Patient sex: M
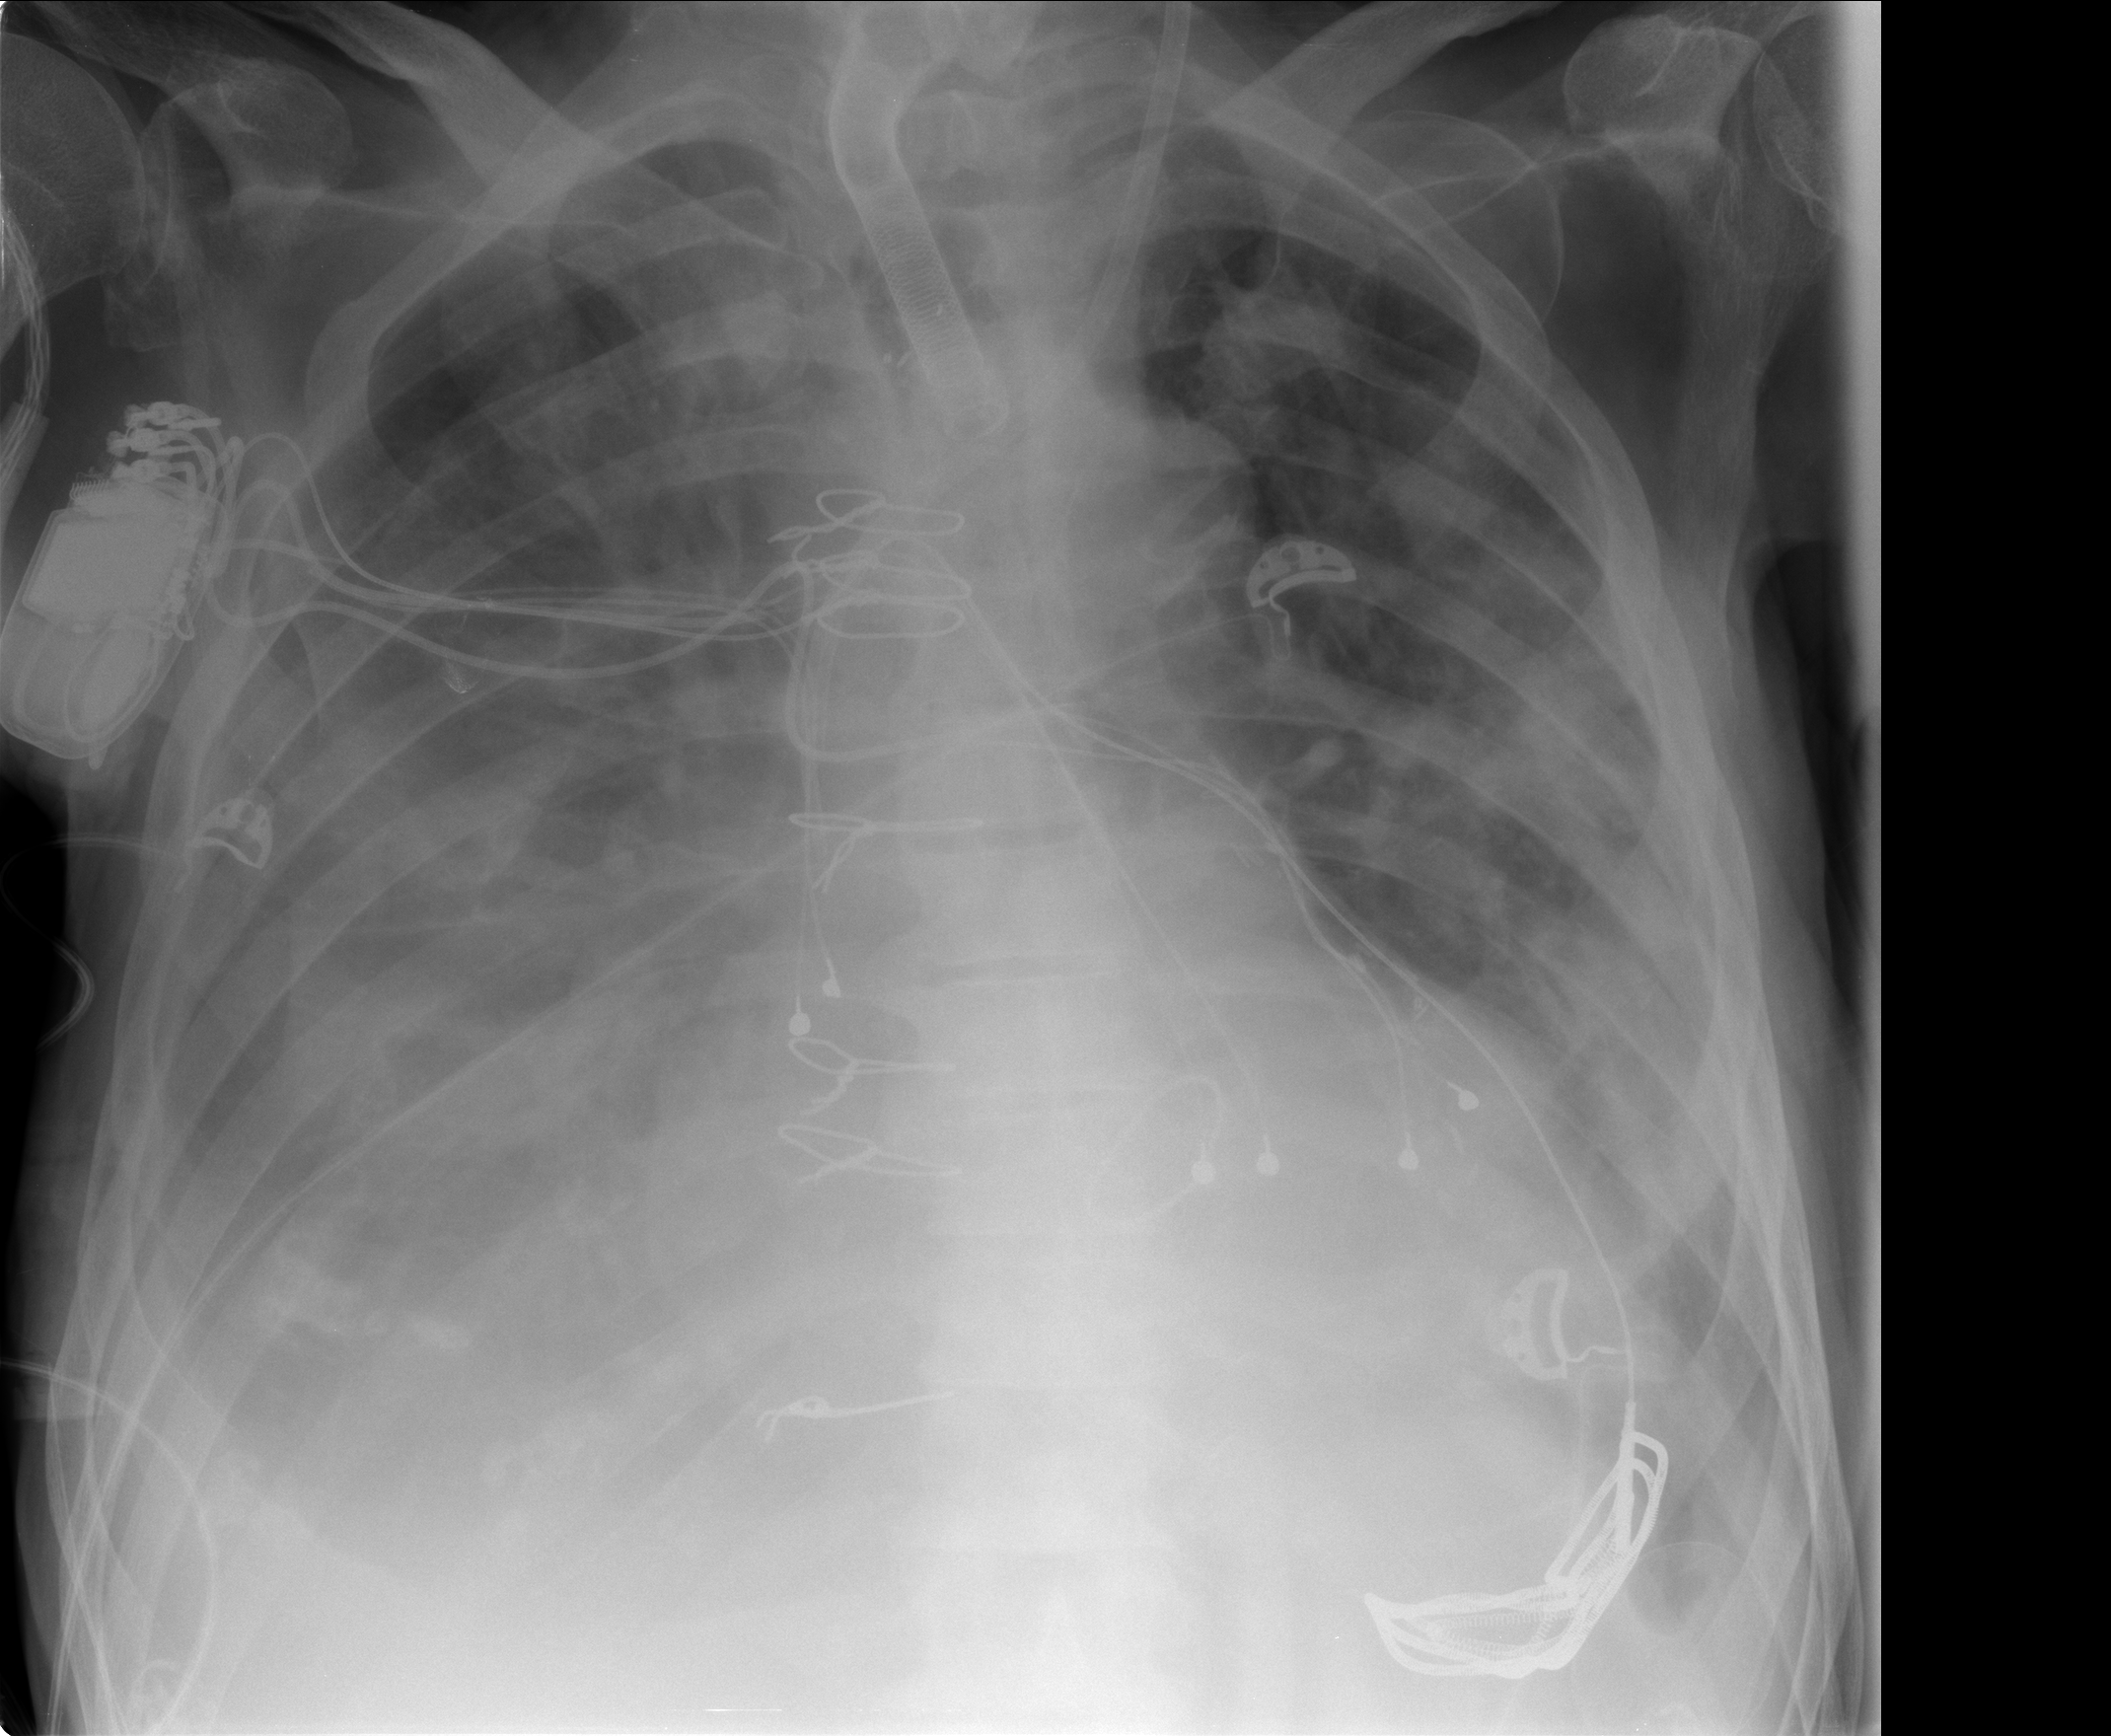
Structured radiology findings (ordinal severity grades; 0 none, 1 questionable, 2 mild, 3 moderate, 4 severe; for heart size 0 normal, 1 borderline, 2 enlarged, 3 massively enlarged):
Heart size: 2
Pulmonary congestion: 2
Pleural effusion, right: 3
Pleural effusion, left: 2
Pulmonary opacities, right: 2
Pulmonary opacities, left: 2
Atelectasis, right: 2
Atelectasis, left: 2